Question: I'm trying to inspect the shadow DOM for certain HTML5 controls, like the date picker for the 'input type="date"' and the actual suggestion dropdown list for inputs bound to a 'datalist'. Preferably in Chrome, but other browsers will do too.
I've found that by enabling the Shadow DOM setting in Chrome's inspector options allows me to inspect the shadow DOM for the actual 'input' (which includes the '::-webkit-calendar-picker-indicator' arrow to show the datepicker) but not the datepicker itself:

The same goes for the 'datalist'. It appears as these controls are not part of the input, but I also can't find them anywhere else in the elements panel.
Is it possible to inspect such elements?
Small edit for clarification: I'm actually looking for which pseudo-classes apply to which controls. There's plenty of sites that list some of them, but I have yet to find a source that manages to list '::-webkit-calendar-picker-indicator' for the 'datalist' element, which does get applied. I'm looking for more of those sneaky bastards, and the best source for that of course is the horse's mouth.
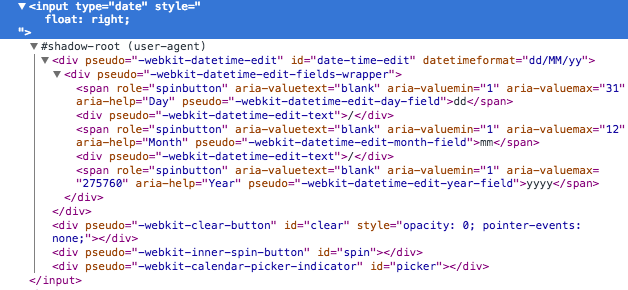
Answer: Looks like the actual picker is loaded in an entirely different layer (basically a different window without the titlebar). So I guess the answer is: no, you can't.

I agree it would be great to be able to customize it. And similar popups too. Mozilla in XUL has 'display:popup' which is used by context menus, flyout and similar things. Would be definitely great being able to use that in userland content too.